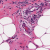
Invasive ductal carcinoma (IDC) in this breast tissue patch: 0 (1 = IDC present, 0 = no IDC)